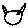
Label: cat